Question: I have a list of lists, such as below.
Each list (e.g. list1, list2, list3) has two attributes: Variable and Time
'''
list1 <- list(c("Color", "Price"), "Quarter")
list2 <- list(c("Price"), "Month")
list3 <- list(c("Color"), "Month")
total <- list(list1, list2, list3)
'''
when we print 'total', we'll see:
'''
[[1]]
[[1]][[1]]
[1] "Color" "Price"
[[1]][[2]]
[1] "Quarter"
[[2]]
[[2]][[1]]
[1] "Price"
[[2]][[2]]
[1] "Month"
[[3]]
[[3]][[1]]
[1] "Color"
[[3]][[2]]
[1] "Month"
'''
How can I turn it into a data frame such as this one?

'''
EDIT: I am able to accomplish it using this code. Any better suggestion is appreciated!
num <- length(total)
max <- 0
for(i in 1:num) {
if(length(total[[i]][1]) > max) {
max <- length(total[[i]])
}
}
for(i in 1:num) {
length(total[[i]][[1]]) <- max
for(j in 1:max) {
if(is.null(total[[i]][[1]][[j]])) {
total[[i]][[1]][[j]] <- " "
}
}
}
df <- data.frame(matrix(unlist(total), nrow=num, byrow=T))
'''
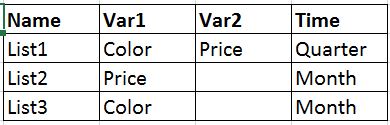
Answer: This isn't just a nested-'list' problem, it's a nested problem. If I'm interpretting things correctly, the fact that Color and Price are in one list and Quarter is in another is meaningful. So really, you should be looking at how to turn the first element of each list into a 'data.frame', repeat for all other elements, then join the results. (This is where @divibisan's and @camille's suggestions come into play ... reduce the problem, use the duplicates' code, then combine.)
(The fact that I believe you will never have more than two elems in each list is not strictly a factor. Below is a general way of handling 1-or-more, not just "always 2".)
Your data:
'''
str(total)
# List of 3
# $ :List of 2
# ..$ : chr [1:2] "Color" "Price"
# ..$ : chr "Quarter"
# $ :List of 2
# ..$ : chr "Price"
# ..$ : chr "Month"
# $ :List of 2
# ..$ : chr "Color"
# ..$ : chr "Month"
'''
What we need to do is break this down by element-of-each-list. (I'm assuming that there will be symmetry here.) Let's start by just working on the first elem of each:
'''
total1 <- lapply(total, '[[', 1)
str(total1)
# List of 3
# $ : chr [1:2] "Color" "Price"
# $ : chr "Price"
# $ : chr "Color"
'''
In order to use the suggestions from the dupes, we need to know how much to pad them. That is, they need to be the same length.
'''
( maxlen <- max(sapply(total1, function(l) length(unlist(l)))) )
# [1] 2
'''
Now we pad them:
'''
total1 <- lapply(total1, function(l) { length(l) <- maxlen; l; })
str(total1)
# List of 3
# $ : chr [1:2] "Color" "Price"
# $ : chr [1:2] "Price" NA
# $ : chr [1:2] "Color" NA
'''
(You can start to see the structure break out here.) The dupes suggested 'cbind'ing them, but you want to 'rbind' them:
'''
do.call(rbind, total1)
# [,1] [,2]
# [1,] "Color" "Price"
# [2,] "Price" NA
# [3,] "Color" NA
'''
Now this is a 'matrix', not a 'data.frame', but it's a start. Let's work with naming at the end. Let's write a function to do what we just did, and then we'll use it on each level of 'total'.
In order to do this, though, we need to modify 'total', so that the new first element has all first elements, new second has all seconds, etc.
'''
newtotal <- lapply(seq_len(max(sapply(total, length))), function(i) lapply(total, '[[', i))
str(newtotal)
# List of 2
# $ :List of 3
# ..$ : chr [1:2] "Color" "Price"
# ..$ : chr "Price"
# ..$ : chr "Color"
# $ :List of 3
# ..$ : chr "Quarter"
# ..$ : chr "Month"
# ..$ : chr "Month"
m <- do.call(cbind, lapply(newtotal, func))
m
# [,1] [,2] [,3]
# [1,] "Color" "Price" "Quarter"
# [2,] "Price" NA "Month"
# [3,] "Color" NA "Month"
'''
So this last point is pretty much what you need, though as a 'matrix'. From here, it's easy enough to name things:
'''
m <- do.call(cbind, lapply(newtotal, func))
colnames(m) <- c(paste0("Var", seq_len(ncol(m)-1L)), "Time")
df <- as.data.frame(m)
df$List <- paste0('List', seq_len(nrow(df)))
df
# Var1 Var2 Time List
# 1 Color Price Quarter List1
# 2 Price <NA> Month List2
# 3 Color <NA> Month List3
'''